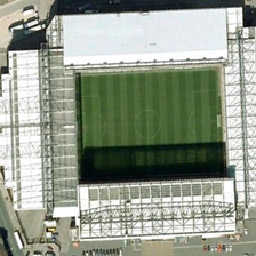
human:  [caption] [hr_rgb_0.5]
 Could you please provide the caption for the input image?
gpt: This is a rectangular football stadium with a bleach line beside the parking lot.

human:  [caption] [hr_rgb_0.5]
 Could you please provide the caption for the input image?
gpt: This is a rectangular football field with rows of stands next to the parking lot.

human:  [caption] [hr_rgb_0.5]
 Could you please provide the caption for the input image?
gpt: This is a rectangular football stadium with bleach files near a parking lot.

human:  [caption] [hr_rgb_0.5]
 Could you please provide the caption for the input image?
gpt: This is a rectangular football field with a row of stands next to the parking lot.

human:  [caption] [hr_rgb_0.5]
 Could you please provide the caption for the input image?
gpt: This is a rectangular football stadium with bleachers next to a parking lot.